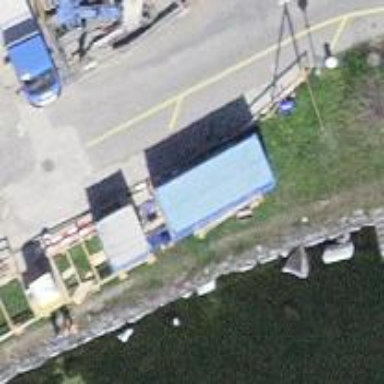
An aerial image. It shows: Bench.